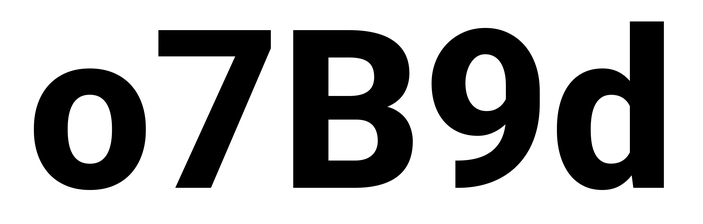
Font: Roboto_ExtraBold